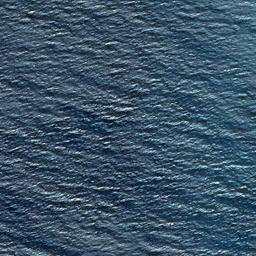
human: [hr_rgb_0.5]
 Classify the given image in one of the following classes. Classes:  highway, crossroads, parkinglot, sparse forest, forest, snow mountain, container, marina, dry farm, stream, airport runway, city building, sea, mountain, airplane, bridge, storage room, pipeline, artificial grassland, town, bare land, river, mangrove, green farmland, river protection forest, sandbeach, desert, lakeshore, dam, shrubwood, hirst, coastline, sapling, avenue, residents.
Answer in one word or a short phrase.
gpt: sea